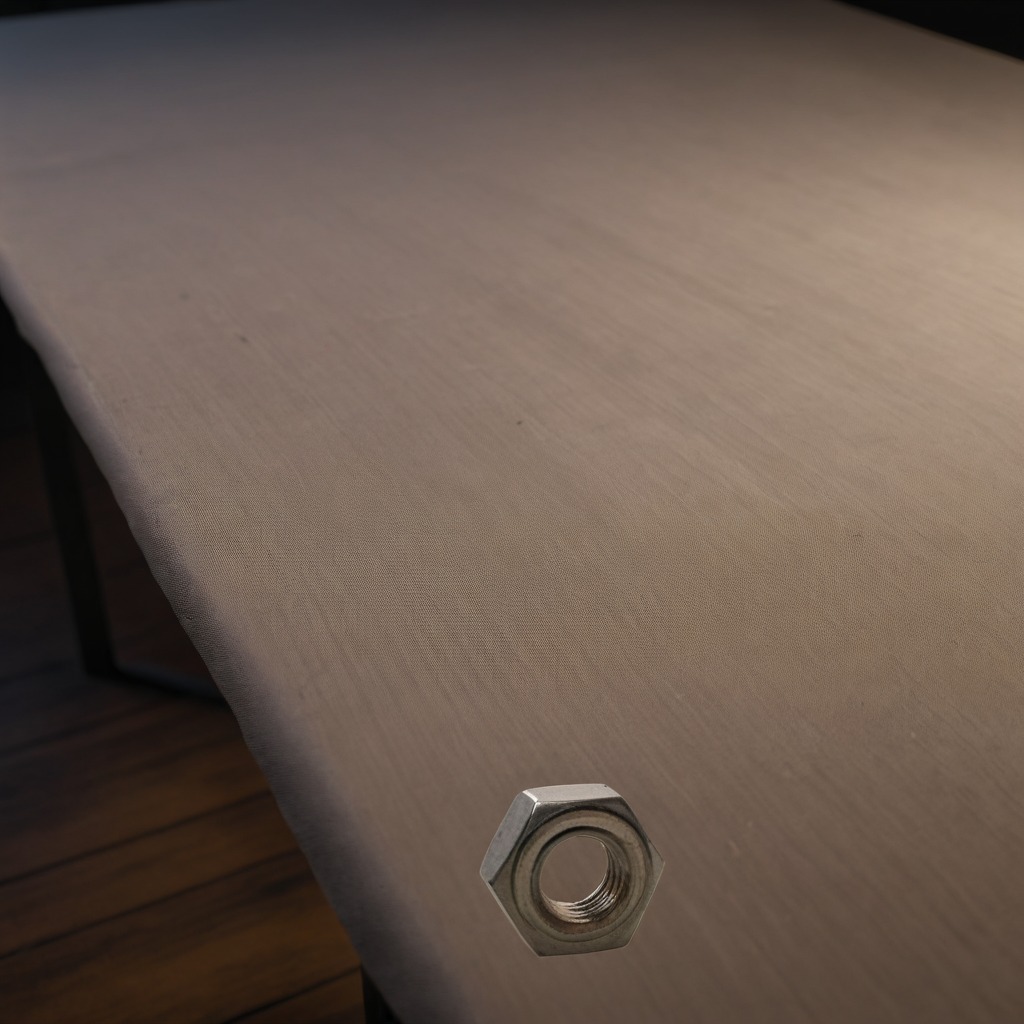
A metal nut is lying on the wooden table.